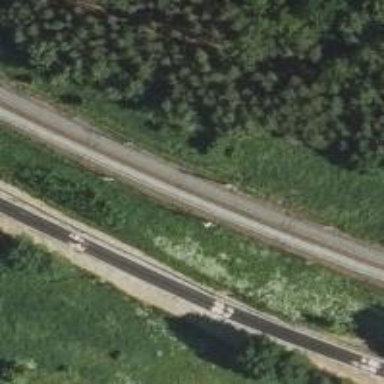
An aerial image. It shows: Railway track with continuous electrified contact line.